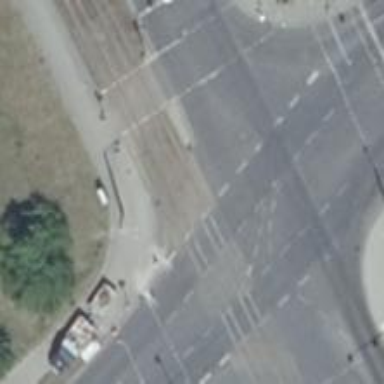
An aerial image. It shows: Railway crossing with traffic signals.